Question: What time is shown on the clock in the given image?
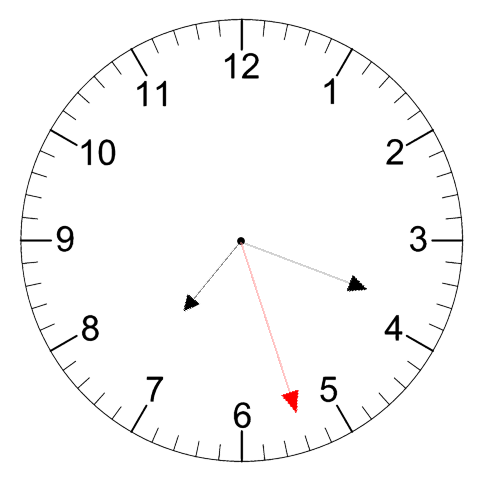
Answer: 07:18:27